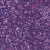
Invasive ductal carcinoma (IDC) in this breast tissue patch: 0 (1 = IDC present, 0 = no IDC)